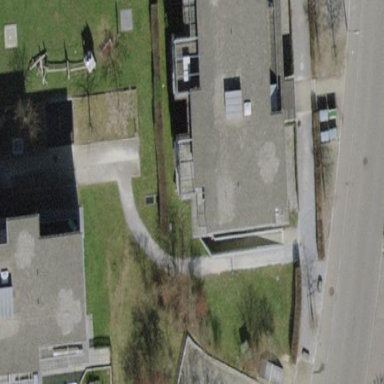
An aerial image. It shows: Flat-roofed apartment building.